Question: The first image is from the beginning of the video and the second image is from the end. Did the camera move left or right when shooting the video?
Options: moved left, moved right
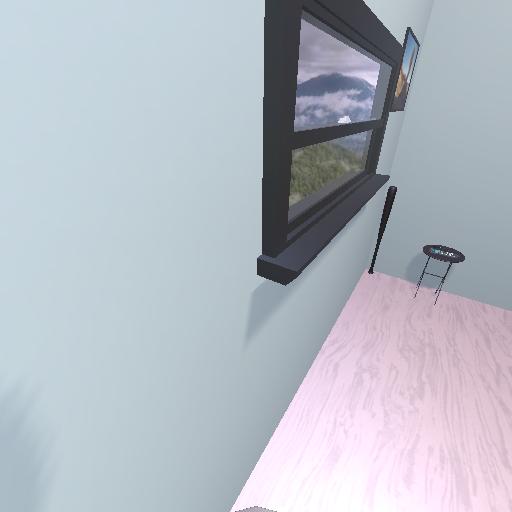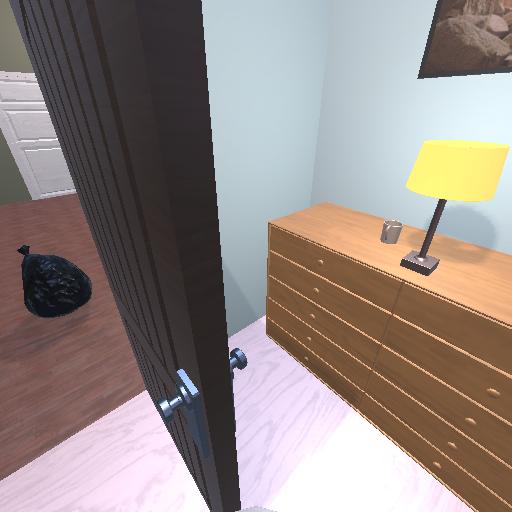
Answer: moved left